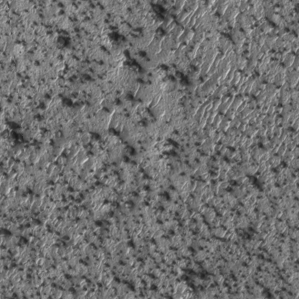
Label: frost